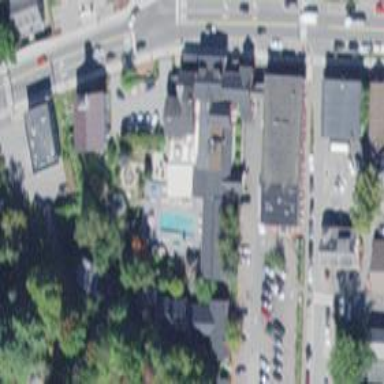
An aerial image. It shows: Hotel building.